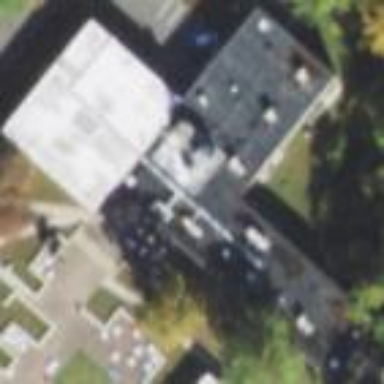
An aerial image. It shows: University building.